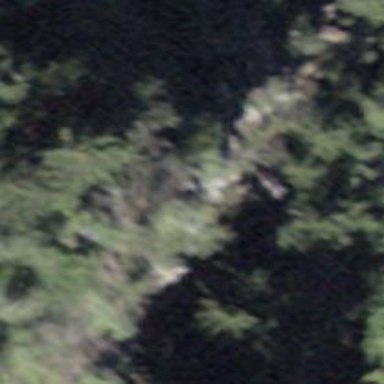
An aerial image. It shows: Natural cliff.